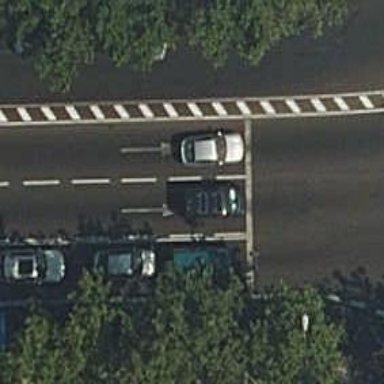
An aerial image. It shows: Road with traffic signals.